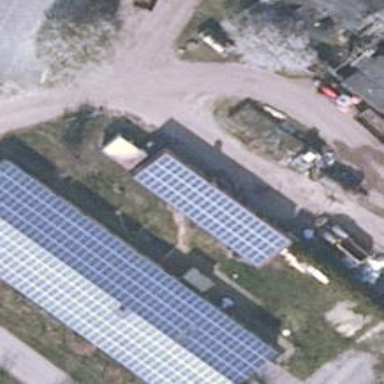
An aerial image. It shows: Solar photovoltaic panel generating electricity. It is small installation located on building.